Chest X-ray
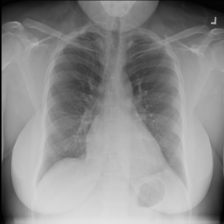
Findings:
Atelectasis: negative
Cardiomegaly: negative
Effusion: negative
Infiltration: negative
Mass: negative
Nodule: negative
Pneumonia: negative
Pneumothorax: negative
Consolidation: negative
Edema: negative
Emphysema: negative
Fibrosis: negative
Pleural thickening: negative
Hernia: negative